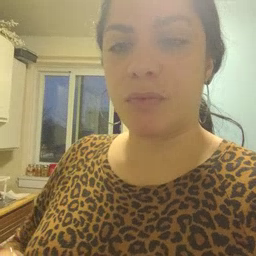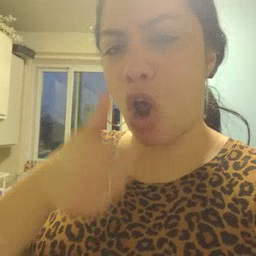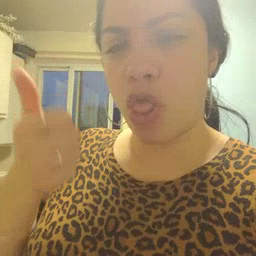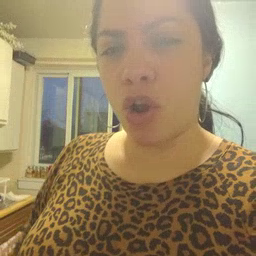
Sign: another